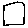
Label: square